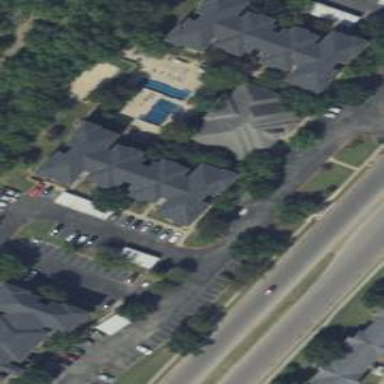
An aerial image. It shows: Image showing building with apartments.